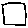
Label: square